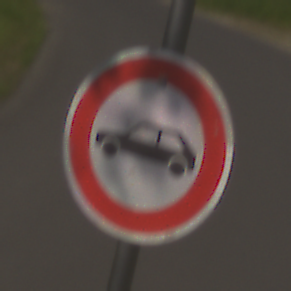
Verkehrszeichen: VerbotPersonenkraftwagen
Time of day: Midday
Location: Outdoor (RoadRail)
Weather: PartlyCloudy
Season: NotSpecified
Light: Natural